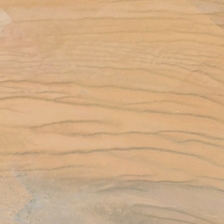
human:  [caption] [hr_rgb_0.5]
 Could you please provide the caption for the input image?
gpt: it is a piece of yellow desert .

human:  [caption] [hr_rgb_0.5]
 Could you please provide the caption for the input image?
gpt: it is a piece of yellow desert .

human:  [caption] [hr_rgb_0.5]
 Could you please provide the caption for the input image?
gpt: it is a piece of yellow desert .

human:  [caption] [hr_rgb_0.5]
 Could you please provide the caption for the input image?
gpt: it is a piece of yellow desert .

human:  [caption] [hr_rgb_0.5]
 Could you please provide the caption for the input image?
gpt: it is a piece of yellow desert .